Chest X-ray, PA view. Patient: 36 years old, sex F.
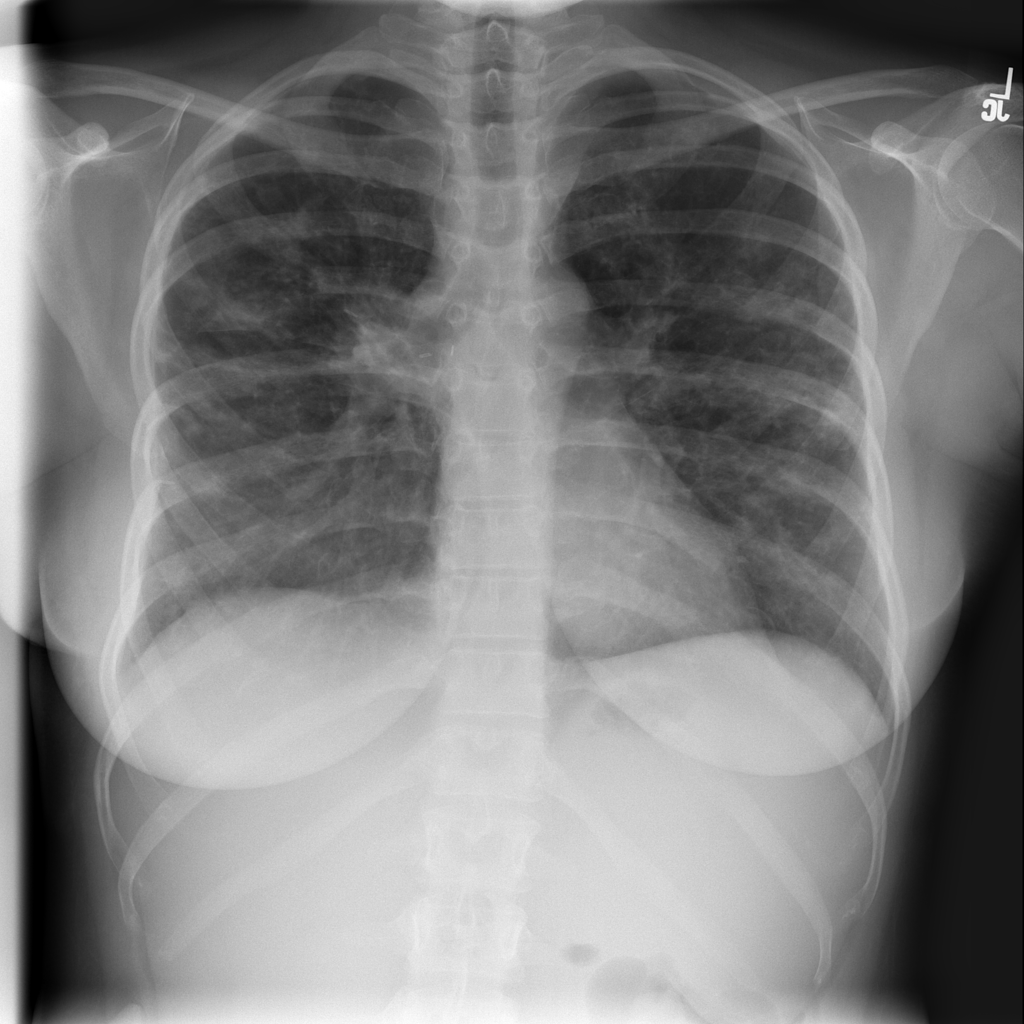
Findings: Infiltration